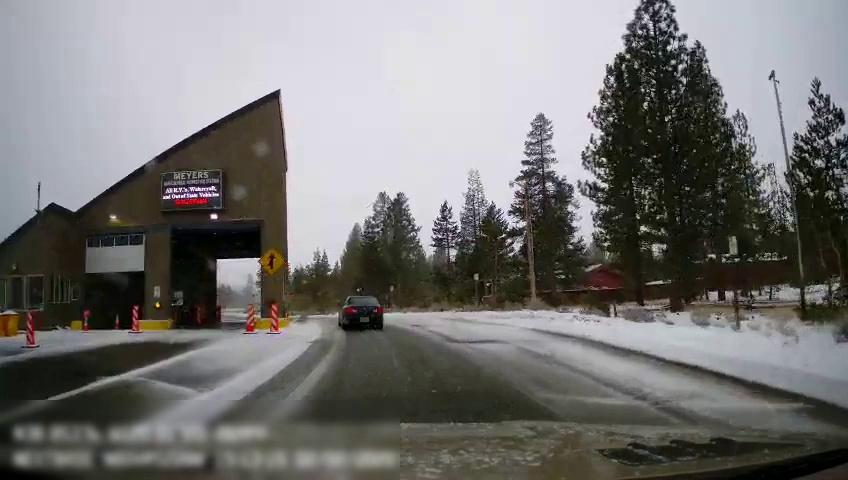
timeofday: Day
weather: Snowy
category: Drivable Space
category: Vehicles | Car
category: Lanes | Alternate Lane
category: Lanes | Alternate Lane
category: Lanes | Current Lane
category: Traffic | Signs